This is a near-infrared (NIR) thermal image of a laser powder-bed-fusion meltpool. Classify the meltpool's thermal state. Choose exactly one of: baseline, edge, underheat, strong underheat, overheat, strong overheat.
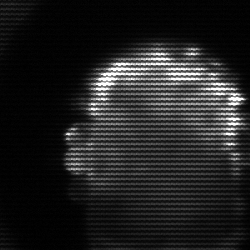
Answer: baseline